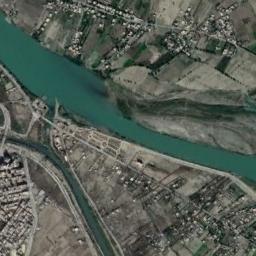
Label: river